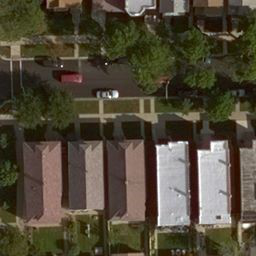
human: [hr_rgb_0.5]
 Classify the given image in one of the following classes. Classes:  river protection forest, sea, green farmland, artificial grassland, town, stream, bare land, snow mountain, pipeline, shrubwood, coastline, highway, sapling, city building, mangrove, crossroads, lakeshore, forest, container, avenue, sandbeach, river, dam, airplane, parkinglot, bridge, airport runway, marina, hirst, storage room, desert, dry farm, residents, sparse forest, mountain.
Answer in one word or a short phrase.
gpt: residents